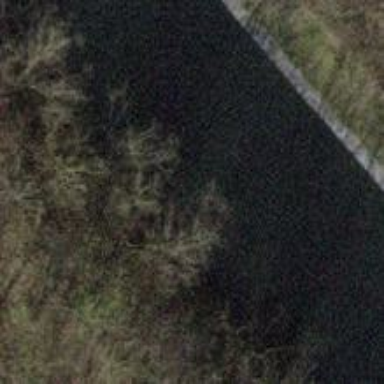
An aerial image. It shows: Canal.